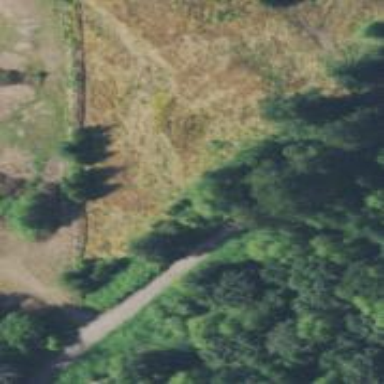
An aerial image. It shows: Unclassified road running parallel to abandoned railway.